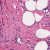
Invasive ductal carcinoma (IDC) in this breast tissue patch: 0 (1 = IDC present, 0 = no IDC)